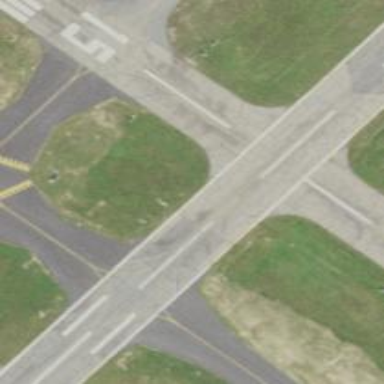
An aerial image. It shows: Asphalt runway at the airport.